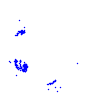
Particle: proton